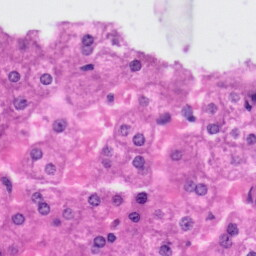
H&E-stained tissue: Liver